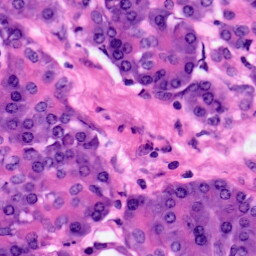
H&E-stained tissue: Pancreatic